Aerial crown-view tile of a tropical tree (Barro Colorado Island, Panama), acquired 20241216:
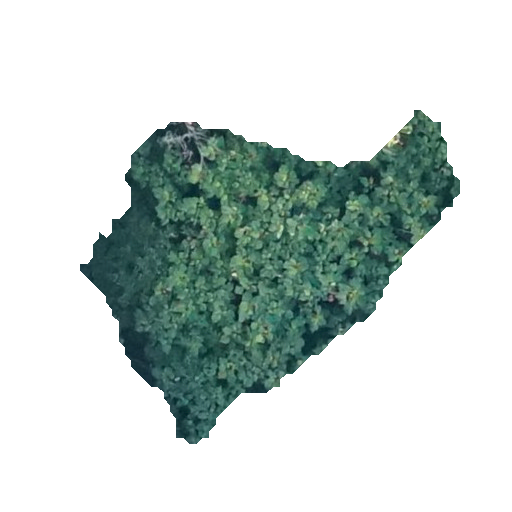
Species: Ochroma pyramidale
GBIF accepted scientific name: Ochroma pyramidale
Crown area: 101.168 m²